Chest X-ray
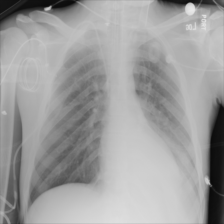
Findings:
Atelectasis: negative
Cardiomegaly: negative
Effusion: negative
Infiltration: negative
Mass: negative
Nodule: negative
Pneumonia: negative
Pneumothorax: negative
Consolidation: negative
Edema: negative
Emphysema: negative
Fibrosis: negative
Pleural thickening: negative
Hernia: negative